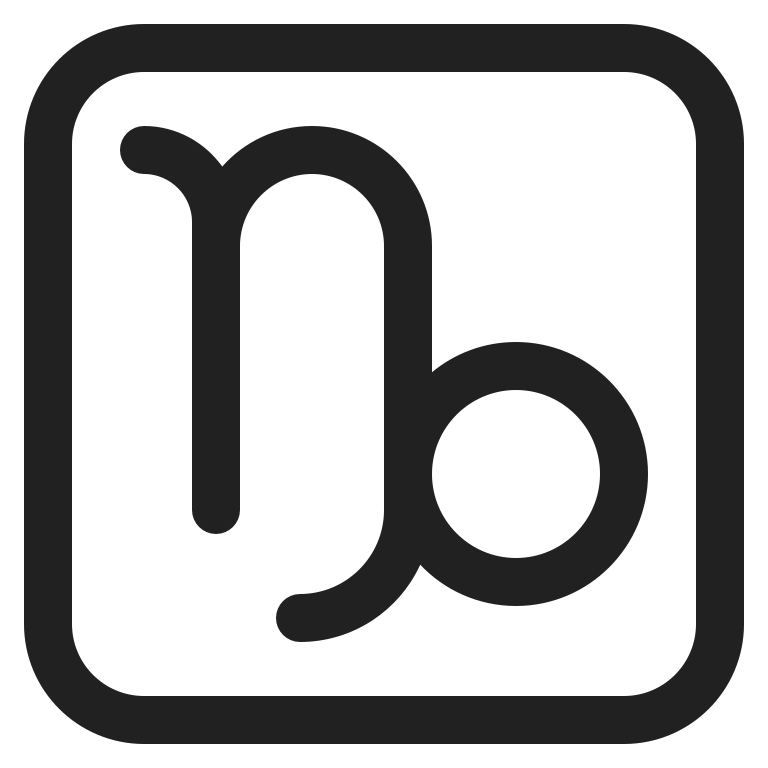
capricorn high contrast